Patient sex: M
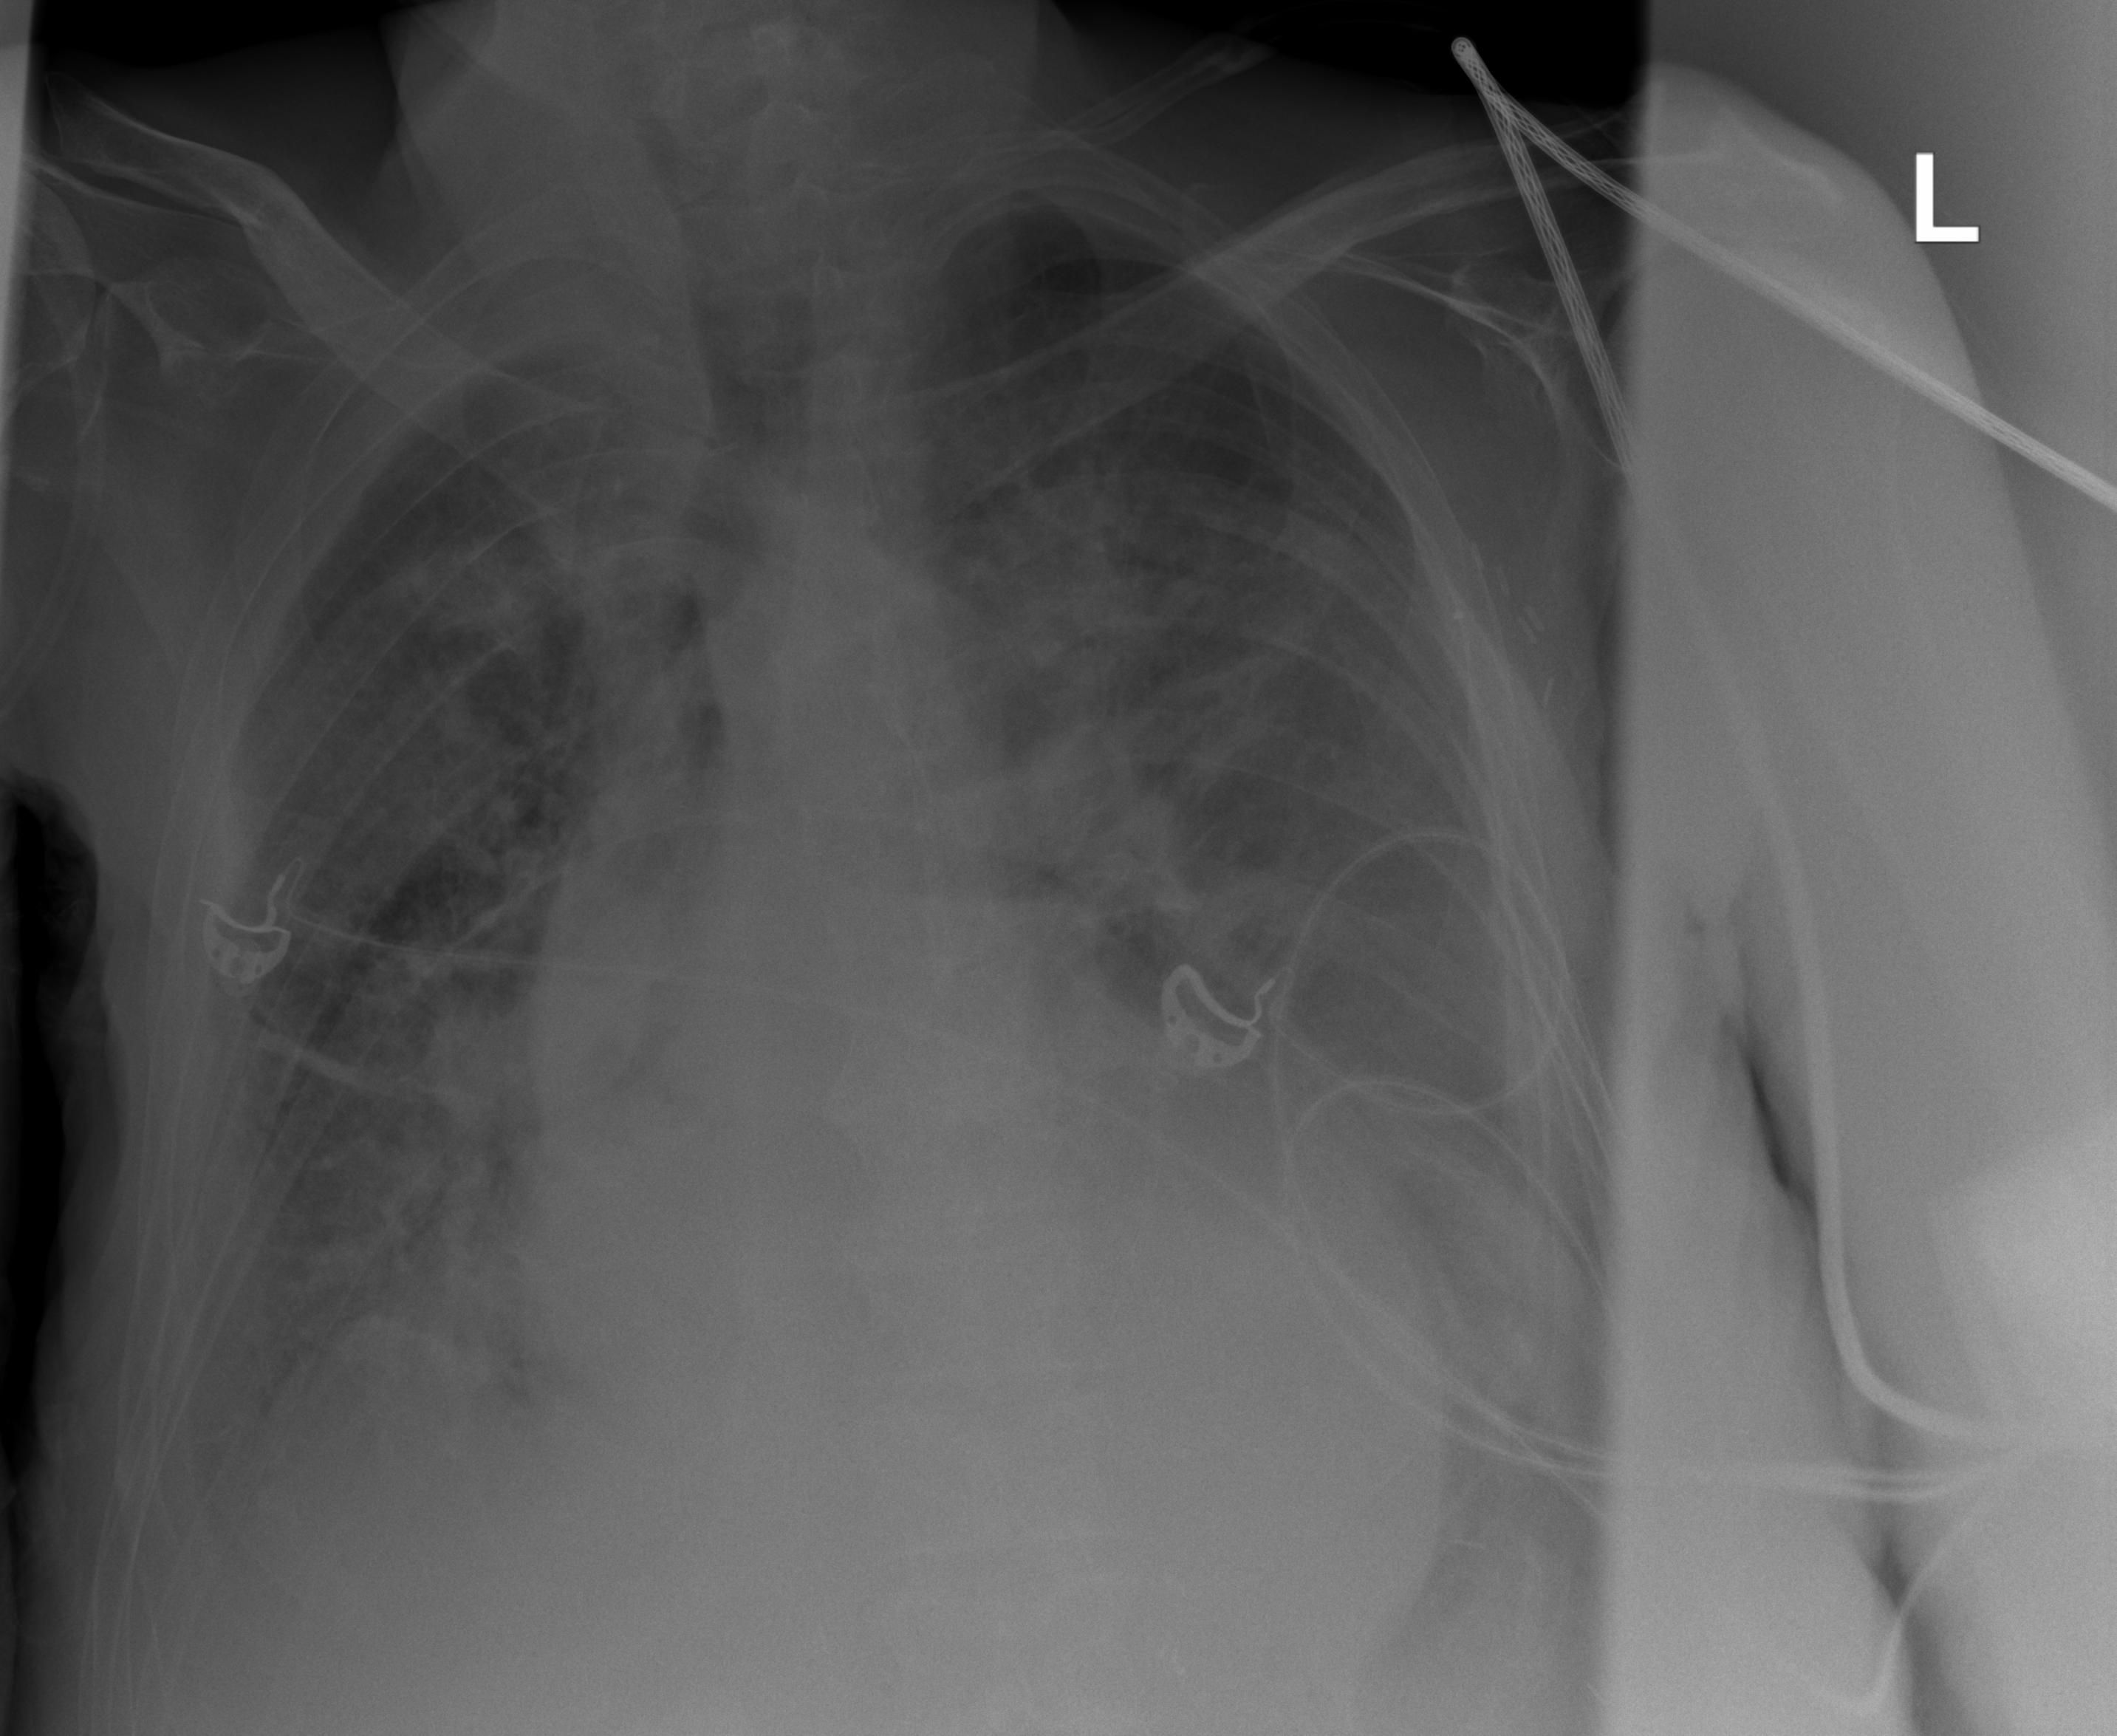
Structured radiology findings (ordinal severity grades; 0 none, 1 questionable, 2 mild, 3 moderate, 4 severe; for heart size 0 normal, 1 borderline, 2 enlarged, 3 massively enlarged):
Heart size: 2
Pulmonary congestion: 0
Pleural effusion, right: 3
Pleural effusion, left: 3
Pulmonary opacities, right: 3
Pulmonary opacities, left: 3
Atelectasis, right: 3
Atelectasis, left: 3